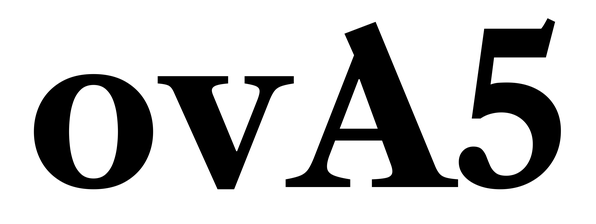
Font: LibreCaslonText_Bold